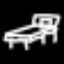
Label: bed